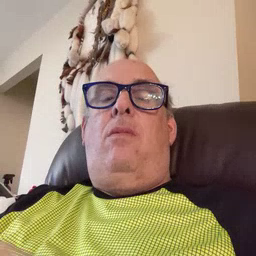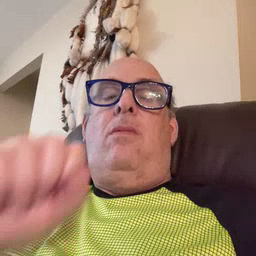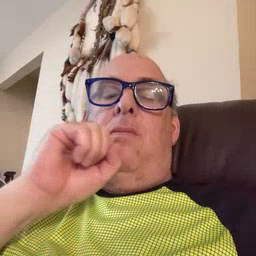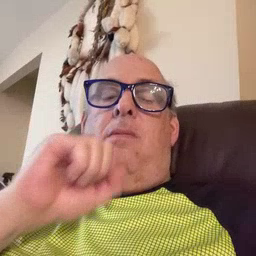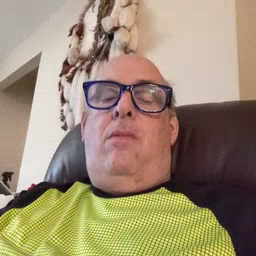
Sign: snack